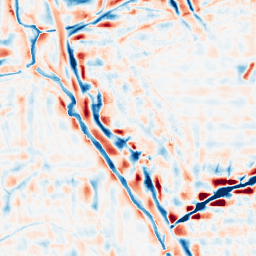
Category: wavelet
Decomposition family: wavelet_reverse_biorthogonal
Decomposition parameters: wavelet: rbio1.3
level: 4
Upsampling method: sinc_blackman
Upsampling parameters: scale: 2
kernel_size: 8
Upsampling scale: 2